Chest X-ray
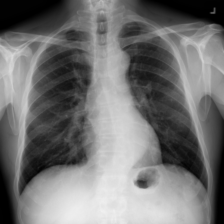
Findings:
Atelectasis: negative
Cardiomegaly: negative
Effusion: positive
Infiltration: negative
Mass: negative
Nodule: negative
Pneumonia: negative
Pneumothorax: negative
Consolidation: negative
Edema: negative
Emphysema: negative
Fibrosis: negative
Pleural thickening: positive
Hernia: negative